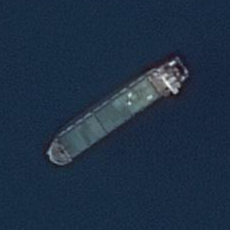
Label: civil